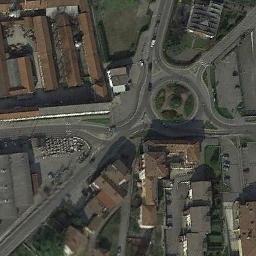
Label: roundabout